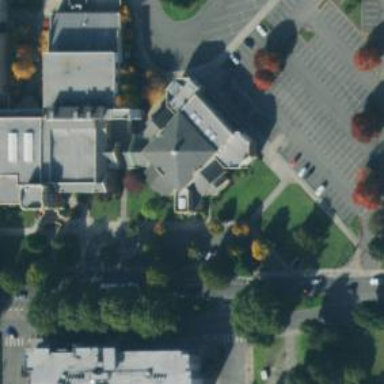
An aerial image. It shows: Arts centre.